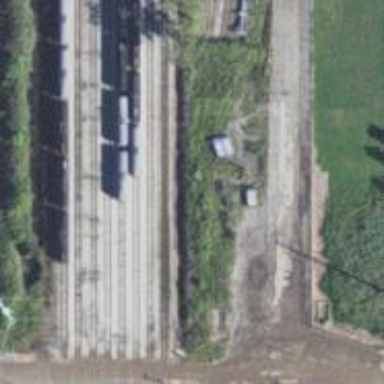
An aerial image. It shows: Abandoned railway yard is depicted.